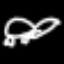
Label: frog